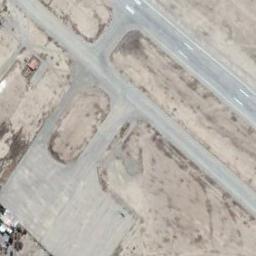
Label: runway